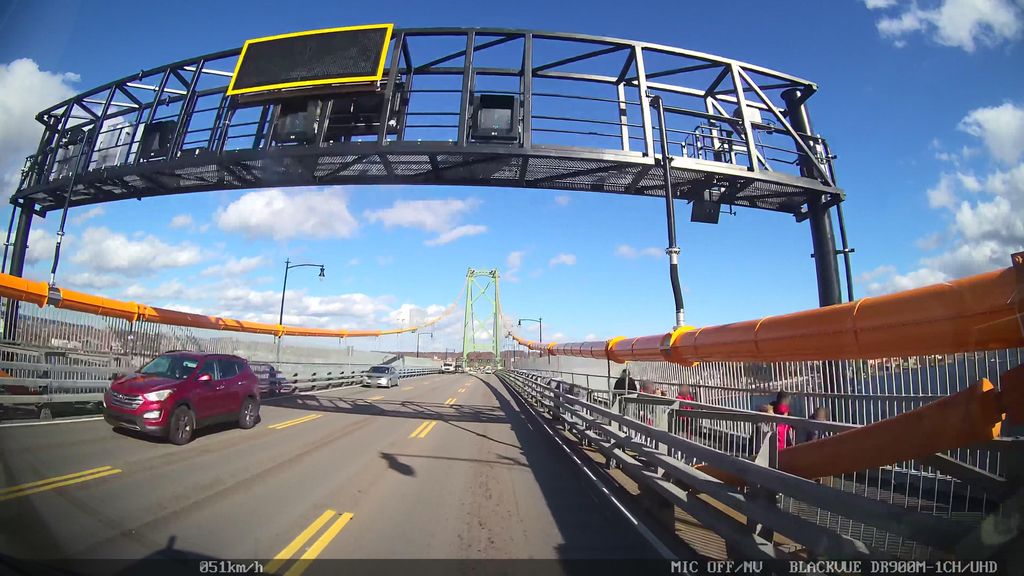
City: halifax